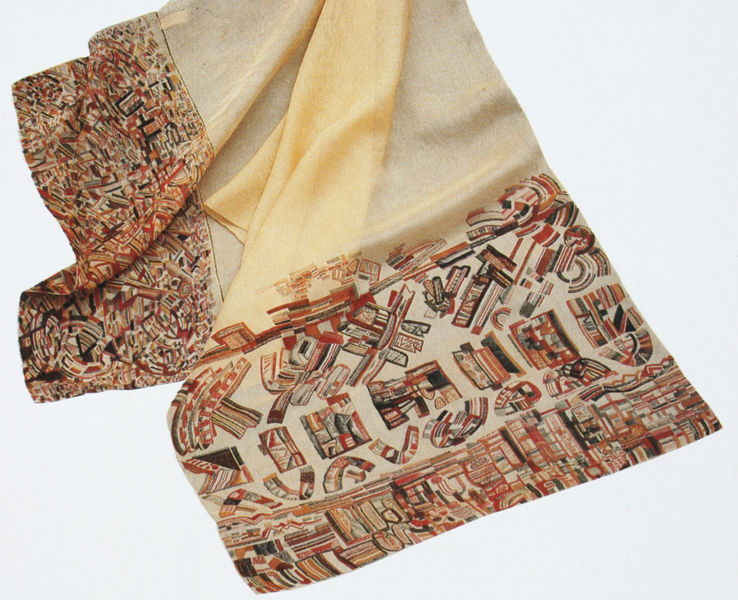
Titel: Schal
Künstler: Pawel Filonow
Standort: St. Petersburg
Institution: Staatliches Russisches Museum
Schlagwörter: weiß, gelb, braun, orange, schmuck, schwarz, rot, schal, tuch, beige, muster, teppich, falten, leinen, stoff, saum, borte, seide, bilder, rand, jugendstil, halstuch, dekor, edel, fein, stola, bemalt, foto, erdfarben, musterung, gewebe, textil, kostbar, jugentstil, bedruckt, textilie, fotot, gewoben, knittern, 1960